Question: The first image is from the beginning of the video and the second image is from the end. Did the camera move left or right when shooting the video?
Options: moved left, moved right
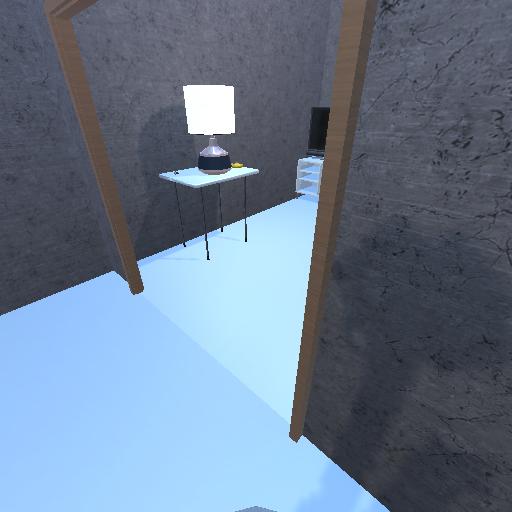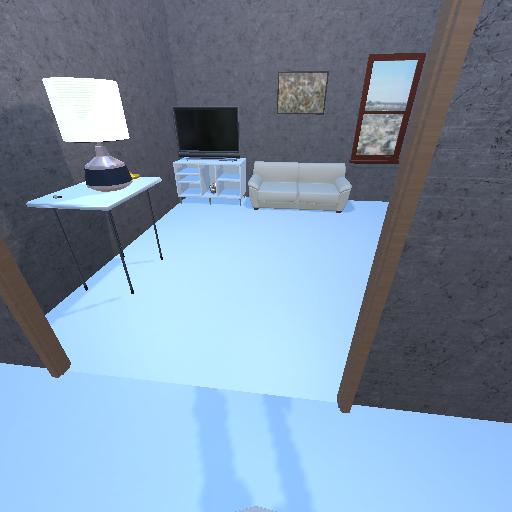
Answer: moved left